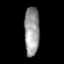
Tissue: prostate
Cell type: T cells
Senescence score: 0.7717
Nuclear area (px): 732
Mean DAPI intensity: 150.617